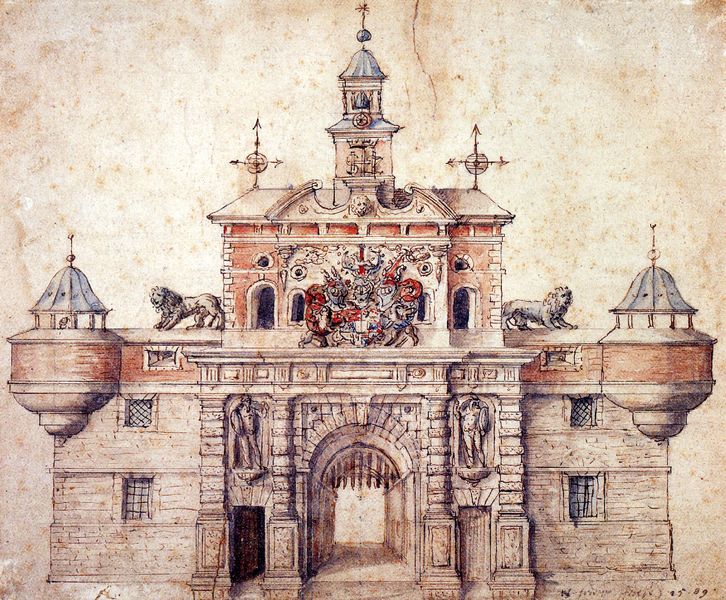
Titel: Entwurf für die Ostfassade des Kaisertores in Wolfenbüttel
Künstler: Hans Vredeman de Vries
Institution: Nürnberg, Germanisches Nationalmuseum
Schlagwörter: fenster, skizze, säulen, zeichnung, dach, rot, architektur, stein, gitter, turm, relief, giebel, mauer, grafik, graphik, pilaster, symmetrie, tor, eingang, burg, türme, koloriert, entwurf, portal, wappen, skulpturen, löwen, geschosse, wetterfahne, plan, eingangstor, fallgitter, wehrhaft, kanzeln, #stein, windrosen, wachtürmem